直角三角板 \(ABC\) 中，\(\angle A = 30^\circ\)，\(BC = 1\)。将其绕直角顶点 \(C\) 逆时针旋转一个角 \(\alpha(0^\circ < \alpha < 120^\circ\) 且 \(\alpha \neq 90^\circ)\)，得到 \(Rt\triangle A'B'C\)，

\vspace{0.5em}
\noindent
(1) 如图，当 \(A'B'\) 边经过点 \(B\) 时，求旋转角 \(\alpha\) 的度数；

\vspace{0.5em}
\noindent
(2) 在三角板旋转的过程中，边 \(A'C\) 与 \(AB\) 所在直线交于点 \(D\)，过点 \(D\) 作 \(DE \parallel A'B'\) 交 \(CB'\) 边于点 \(E\)，连接 \(BE\)。

\vspace{0.5em}
\noindent
\(^{\textcircled{1}}\) 当 \(0^\circ < \alpha < 90^\circ\) 时，设 \(AD = x\)，\(BE = y\)，求 \(y\) 与 \(x\) 之间的函数解析式及定义域；

\vspace{0.5em}
\noindent
\(^{\textcircled{2}}\) 当 \(S_{\triangle BDE} = \frac{1}{3}S_{\triangle ABC}\) 时，求 \(AD\) 的长。

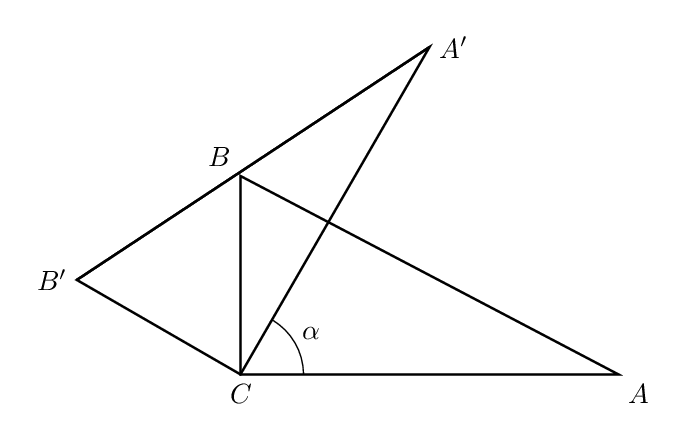
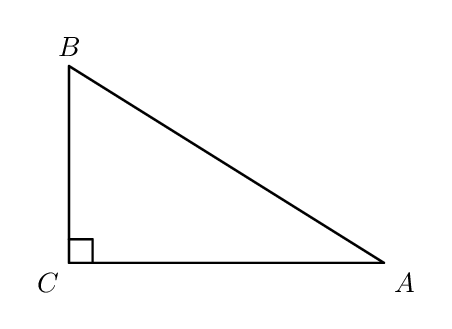
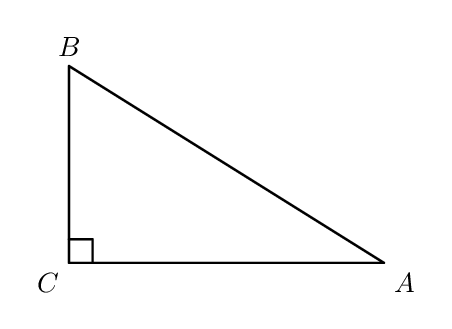
【解答】

\noindent
【分析】（1）由旋转的性质可得出 $\angle \alpha = \angle B'CB = 60^\circ$；

\vspace{0.5em}
\noindent
（2）$^{\textcircled{1}}$ 当 $0^\circ < \alpha < 90^\circ$ 时，点 $D$ 在 $AB$ 边上（如图）。根据平行线 $DE \parallel A'B'$ 分线段成比例知 $\dfrac{CD}{CA'} = \dfrac{CE}{CB'}$、及由旋转性质可知，$CA = CA'$，$CB = CB'$，$\angle ACD = \angle BCE$ 由此证明 $\triangle CAD \backsim \triangle CBE$；根据相似三角形的对应边成比例、直角三角形的性质及 $\angle A = 30^\circ$ 求得 $y = \dfrac{\sqrt{3}}{3}x(0 < x < 2)$；

\vspace{0.5em}
\noindent
$^{\textcircled{2}}$ 先求得 $\triangle ABC$ 的面积，再由 $\triangle CAD \backsim \triangle CBE$，求得 $BE$，分情况讨论：当点 $D$ 在 $AB$ 边上时，$AD = x$，$BD = AB - AD = 2 - x$；当点 $D$ 在 $AB$ 的延长线上时，$AD = x$，$BD = x - 2$。

\vspace{0.8em}
\noindent
【解答】解：（1）在 $\text{Rt}\triangle ABC$ 中，$\because \angle A = 30^\circ$，

\vspace{0.5em}
\noindent
$\therefore \angle ABC = 60^\circ$。（1分）

\vspace{0.5em}
\noindent
由旋转可知：$B'C = BC$，$\angle B' = \angle ABC = 60^\circ$，$\angle \alpha = \angle B'CB$

\vspace{0.5em}
\noindent
$\therefore \triangle B'BC$ 为等边三角形。（2分）

\vspace{0.5em}
\noindent
$\therefore \angle \alpha = \angle B'CB = 60^\circ$。（1分）

\vspace{0.8em}
\noindent
（2）$^{\textcircled{1}}$ 当 $0^\circ < \alpha < 90^\circ$ 时，点 $D$ 在 $AB$ 边上（如图）。

\vspace{0.5em}
\noindent
$\because DE \parallel A'B'$，

\vspace{0.5em}
\noindent
$\therefore \dfrac{CD}{CA'} = \dfrac{CE}{CB'}$。（1分）

\vspace{0.5em}
\noindent
由旋转性质可知，$CA = CA'$，$CB = CB'$，$\angle ACD = \angle BCE$。

\vspace{0.5em}
\noindent
$\therefore \dfrac{CD}{CA} = \dfrac{CE}{CB}$，（1分）

\vspace{0.5em}
\noindent
$\therefore \dfrac{CD}{CE} = \dfrac{CA}{CB}$。

\vspace{0.5em}
\noindent
$\therefore \triangle CAD \backsim \triangle CBE$；（1分）

\vspace{0.5em}
\noindent
$\therefore \dfrac{BE}{AD} = \dfrac{BC}{AC}$。

\vspace{0.5em}
\noindent
$\because \angle A = 30^\circ$

\vspace{0.5em}
\noindent
$\therefore \dfrac{y}{x} = \dfrac{BC}{AC} = \dfrac{\sqrt{3}}{3}$。（1分）

\vspace{0.5em}
\noindent
$\therefore y = \dfrac{\sqrt{3}}{3}x(0 < x < 2)$ （2分）

\vspace{0.8em}
\noindent
$^{\textcircled{2}}$ 当 $0^\circ < \alpha < 90^\circ$ 时，点 $D$ 在 $AB$ 边上。

\vspace{0.5em}
\noindent
$AD = x$，$BD = AB - AD = 2 - x$，

\vspace{0.5em}
\noindent
$\because DE \parallel A'B'$，

\vspace{0.5em}
\noindent
$\therefore \dfrac{CD}{CA'} = \dfrac{CE}{CB'}$，

\vspace{0.5em}
\noindent
由旋转性质可知，$CA = CA'$，$CB = CB'$，$\angle ACD = \angle BCE$。

\vspace{0.5em}
\noindent
$\therefore \dfrac{CD}{CA} = \dfrac{CE}{CB}$，

\vspace{0.5em}
\noindent
$\therefore \dfrac{CD}{CE} = \dfrac{CA}{CB}$，

\vspace{0.5em}
\noindent
$\therefore \triangle CAD \backsim \triangle CBE$，

\vspace{0.5em}
\noindent
$\therefore \angle EBC = \angle A = 30^\circ$，又 $\angle CBA = 60^\circ$，

\vspace{0.5em}
\noindent
$\therefore \angle DBE = 90^\circ$。

\vspace{0.5em}
\noindent
此时，$S = S_{\triangle BDE} = \dfrac{1}{2}BD \times BE = \dfrac{1}{2}(2 - x) \times \dfrac{\sqrt{3}x}{3} = \dfrac{-\sqrt{3}x^2 + 2\sqrt{3}x}{6}$。

\vspace{0.5em}
\noindent
当 $S = \dfrac{1}{3}S_{\triangle ABC}$ 时，$\dfrac{-\sqrt{3}x^2 + 2\sqrt{3}x}{6} = \dfrac{\sqrt{3}}{6}$。

\vspace{0.5em}
\noindent
整理，得 $x^2 - 2x + 1 = 0$。

\vspace{0.5em}
\noindent
解得 $x_1 = x_2 = 1$，即 $AD = 1$。（2分）

\vspace{0.8em}
\noindent
当 $90^\circ < \alpha < 120^\circ$ 时，点 $D$ 在 $AB$ 的延长线上（如图）。

\vspace{0.5em}
\noindent
仍设 $AD = x$，则 $BD = x - 2$，$\angle DBE = 90^\circ$，$S = S_{\triangle BDE} = \dfrac{1}{2}BD \times BE = \dfrac{1}{2}(x - 2) \times \dfrac{\sqrt{3}x}{3} = \dfrac{\sqrt{3}x^2 - 2\sqrt{3}x}{6}$。

\vspace{0.5em}
\noindent
当 $S = \dfrac{1}{3}S_{\triangle ABC}$ 时，$\dfrac{\sqrt{3}x^2 - 2\sqrt{3}x}{6} = \dfrac{\sqrt{3}}{6}$。

\vspace{0.5em}
\noindent
整理，得 $x^2 - 2x - 1 = 0$。

\vspace{0.5em}
\noindent
解得 $x_1 = 1 + \sqrt{2}$，$x_2 = 1 - \sqrt{2}$（负值，舍去）。

\vspace{0.5em}
\noindent
即 $AD = 1 + \sqrt{2}$。（2分）

\vspace{0.8em}
\noindent
综上所述：$AD = 1$ 或 $AD = 1 + \sqrt{2}$。





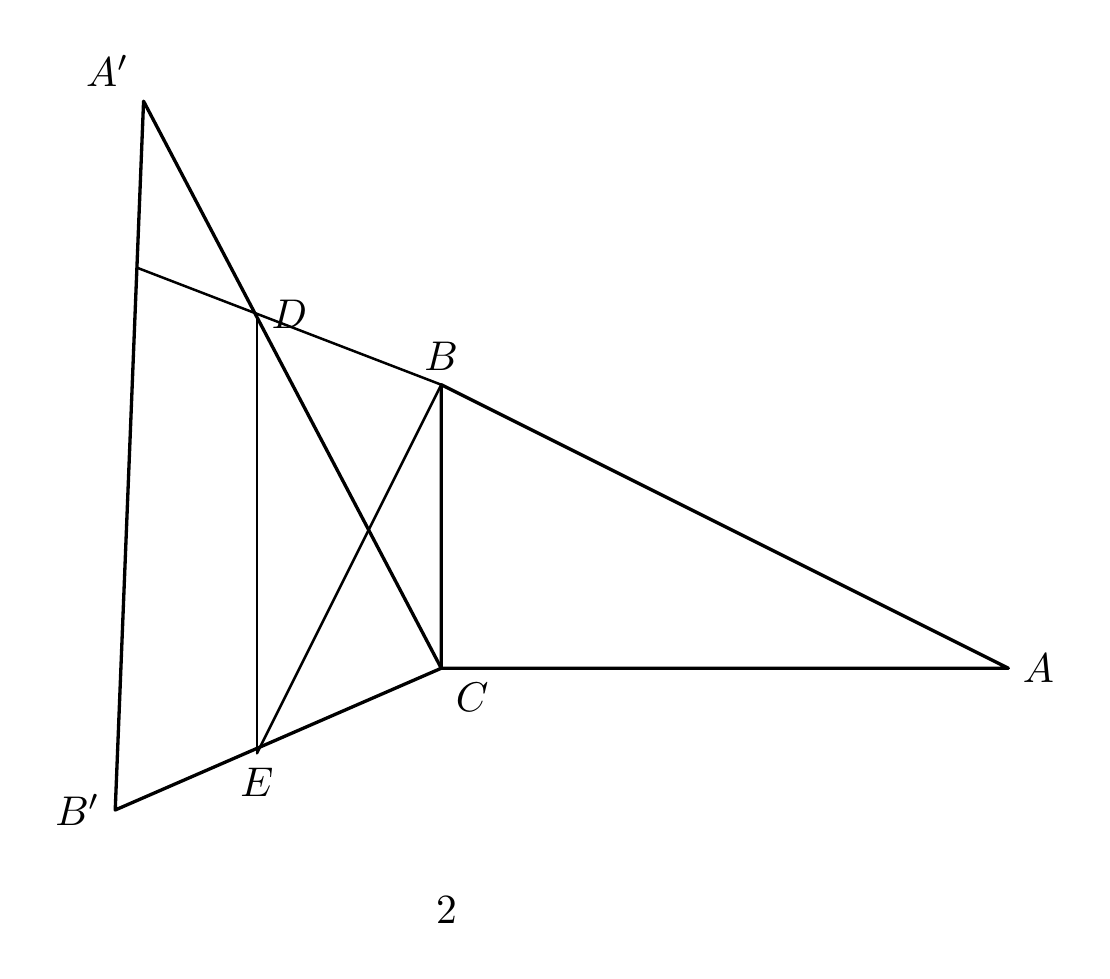